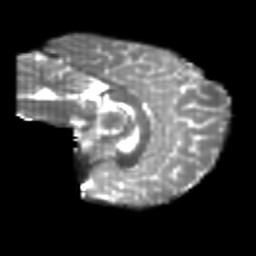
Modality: T2w
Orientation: sagittal
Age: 24
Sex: female
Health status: healthy
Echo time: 0.074 s